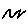
Label: zigzag